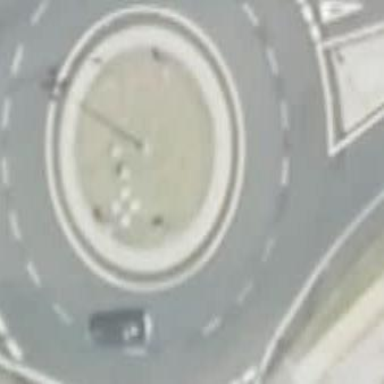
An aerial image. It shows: Secondary road around roundabout.